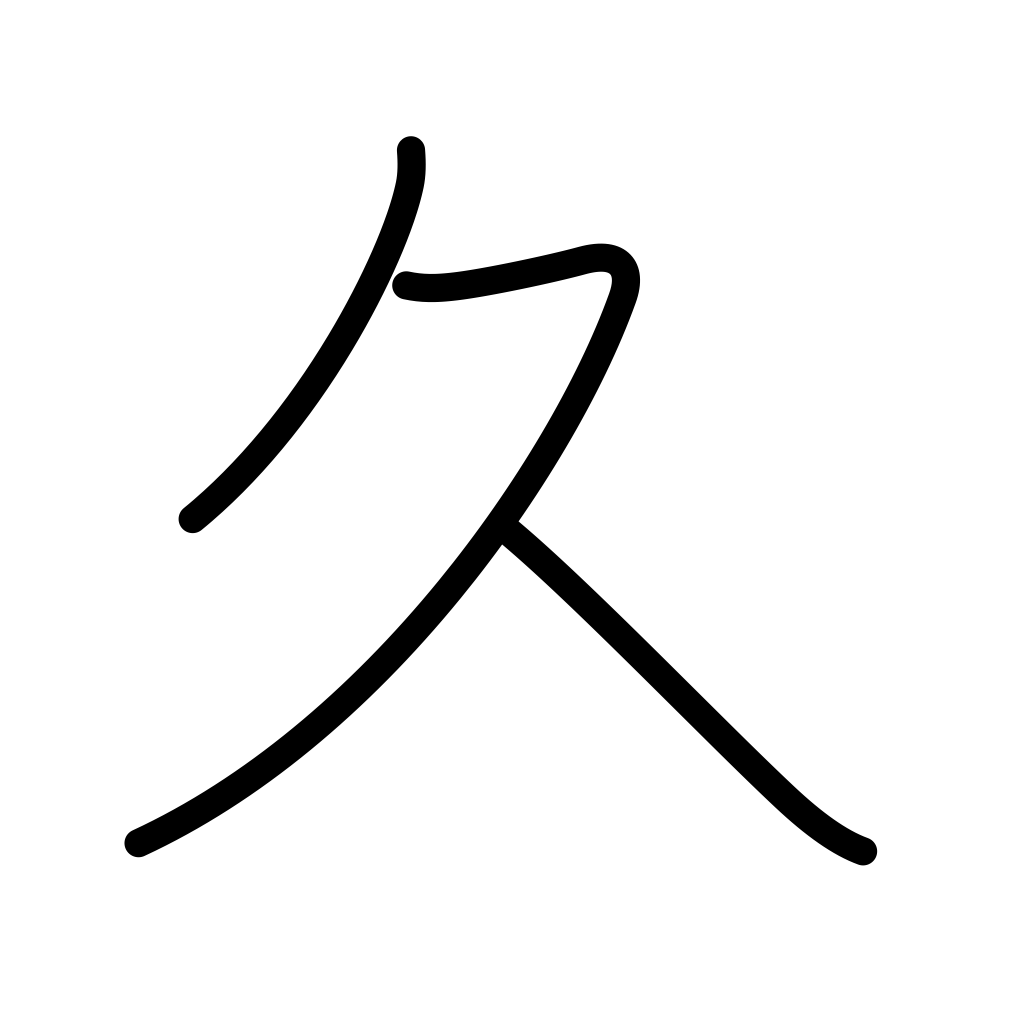
Meaning: long time, old story